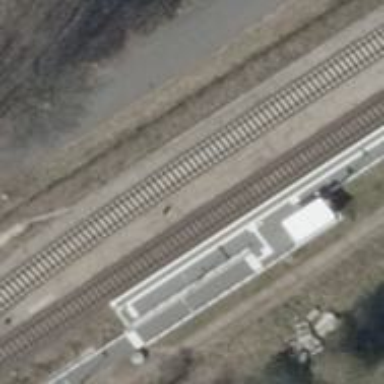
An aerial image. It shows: Railway siding with rails.